Question: Given some known input values and observed outputs, determine how many possible combinations exist for the unknown inputs that would produce the same outputs.
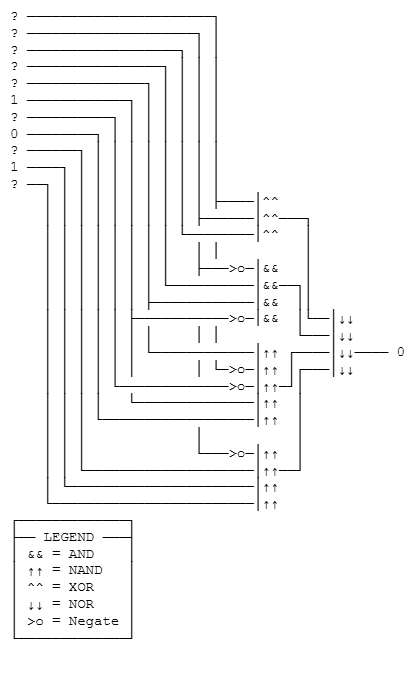
Answer: 254